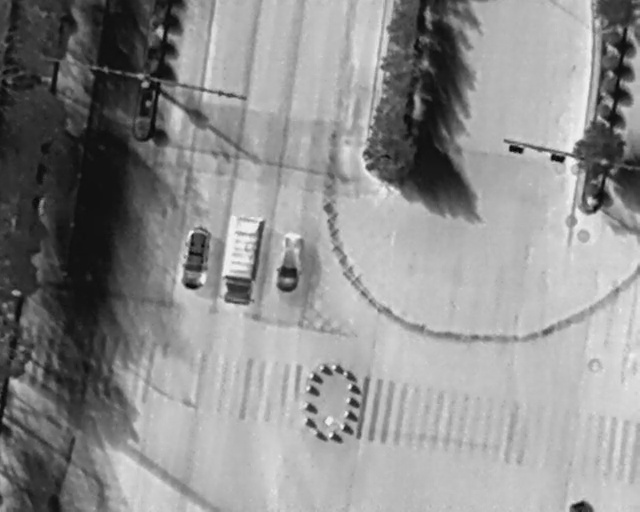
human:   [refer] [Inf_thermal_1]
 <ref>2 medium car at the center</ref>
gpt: <box>[[40, 48, 49, 53, 8], [25, 46, 35, 53, 6]]</box>

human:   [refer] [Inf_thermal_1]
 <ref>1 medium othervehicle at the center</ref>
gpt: <box>[[30, 47, 44, 53, 7]]</box>